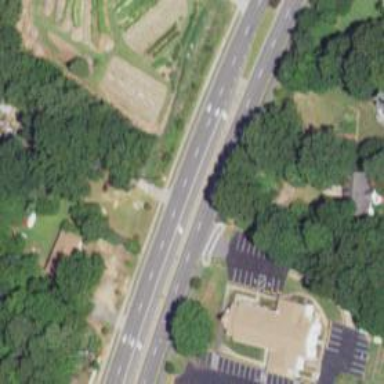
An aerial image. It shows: Marked crossing on the road.